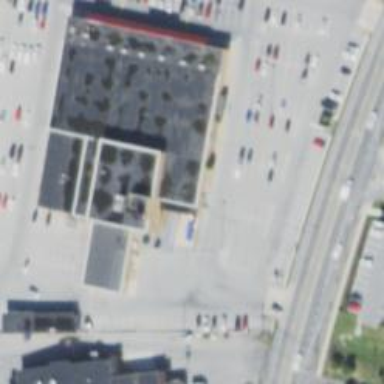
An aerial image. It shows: Retail building.